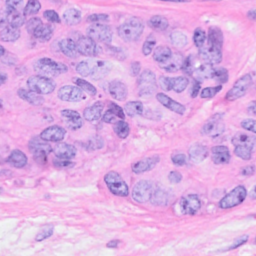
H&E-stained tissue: Breast